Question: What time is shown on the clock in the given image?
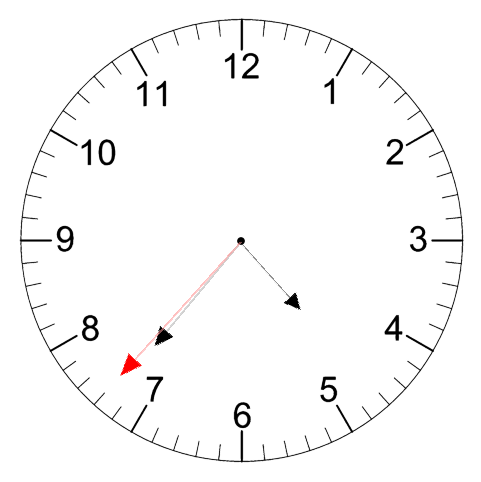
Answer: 04:36:37